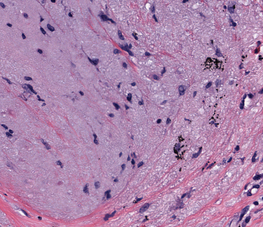
Tumor epithelial tissue: no
Tumor-associated stroma tissue: yes
Normal tissue: no